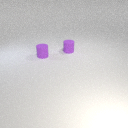
small purple rubber cylinder behind small purple rubber cylinder